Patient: sex F, age 68
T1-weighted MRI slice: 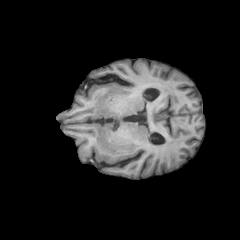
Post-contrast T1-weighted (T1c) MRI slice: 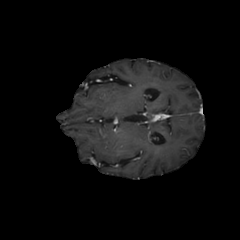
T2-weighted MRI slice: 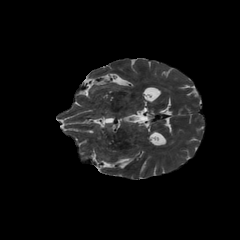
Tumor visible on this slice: no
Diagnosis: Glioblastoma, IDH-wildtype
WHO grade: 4